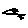
Label: zigzag